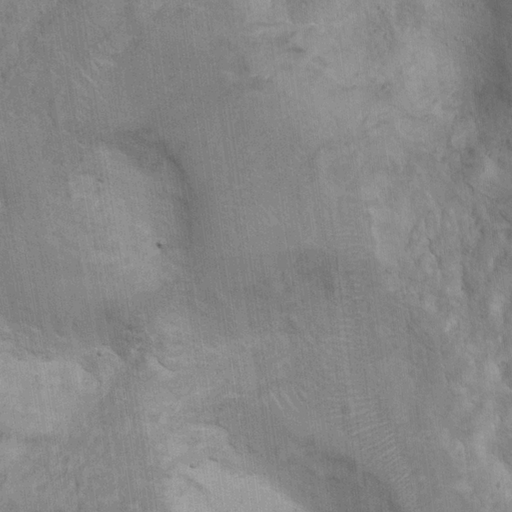
Classes present: Background, Cone